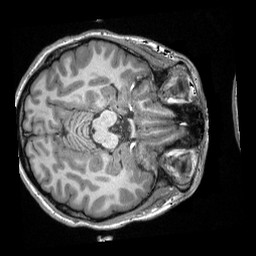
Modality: T1w
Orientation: axial
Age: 20
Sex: female